Question: I'm looking to create my own region/zone maps for an internal web application for layouts of buildings and yard layouts. I want the map to essentially be something like this:
<URL>

However, it doesn't have to be "clickable" or any user interaction at all. I will be colouring each zone and I can't just make a big jpeg image because different regions and zones will change fill colours programatically based on certain criteria.
I have no idea where to begin, how does one create something like this for the web using PHP, CSS and JavaScript or are there any tools out there that do this already?
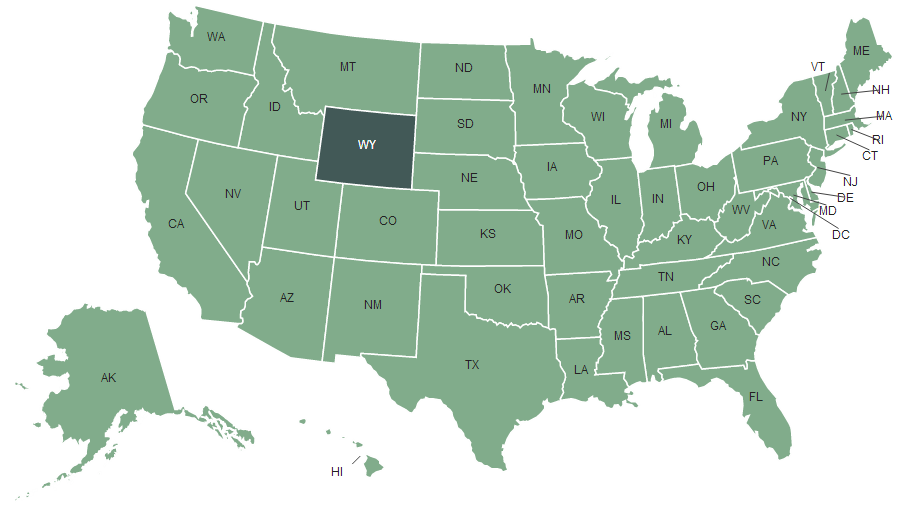
Answer: I deal with a lot of maps these days and I would be lost without this:
<URL>
Trace/convert your jpg to a vector image then open it in Illustrator and convert it to javascript using ai2canvas.
You may then manipulate the the image with javascript.
If you need to cater for older browsers, it's quite easy to create a flash version too.